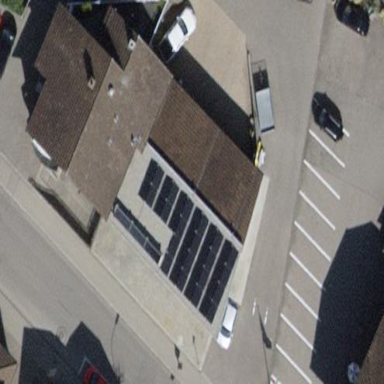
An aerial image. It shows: Solar power generator with photovoltaic panels.